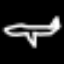
Label: airplane